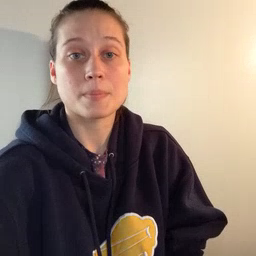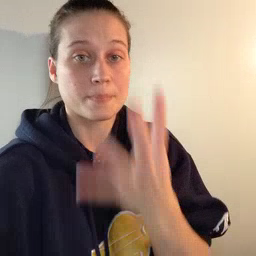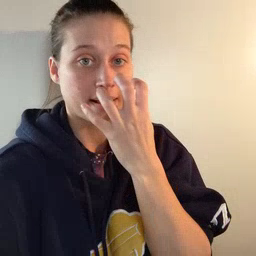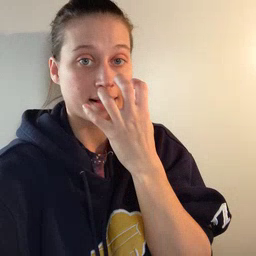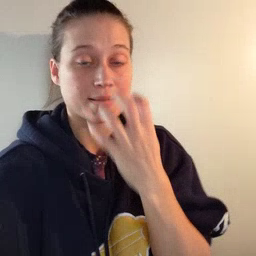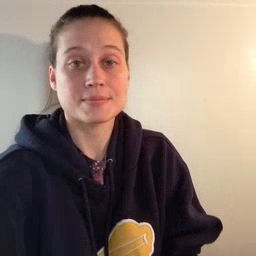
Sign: mad